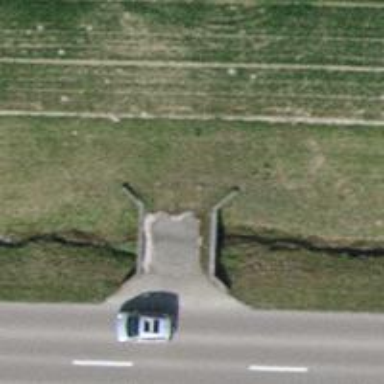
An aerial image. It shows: Track road on bridge.